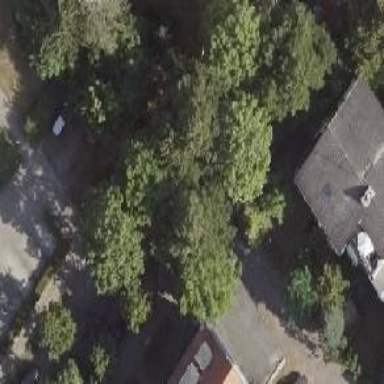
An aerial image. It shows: Avenue of deciduous broadleaved trees.